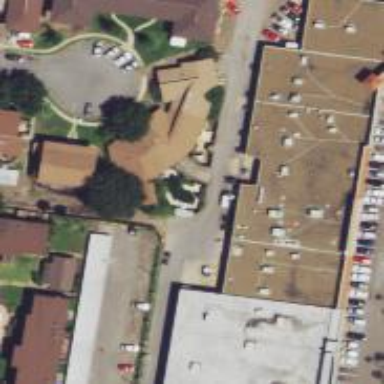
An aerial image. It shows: Alleyway designated as service road.